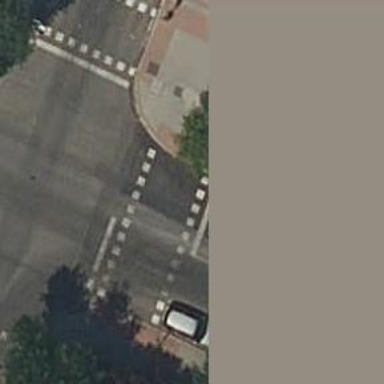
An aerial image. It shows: Road crossing with traffic signals.